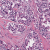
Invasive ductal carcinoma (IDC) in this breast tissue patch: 1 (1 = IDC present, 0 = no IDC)